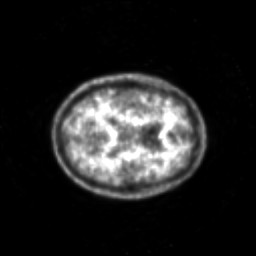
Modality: PET
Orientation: axial
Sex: male
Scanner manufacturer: siemens